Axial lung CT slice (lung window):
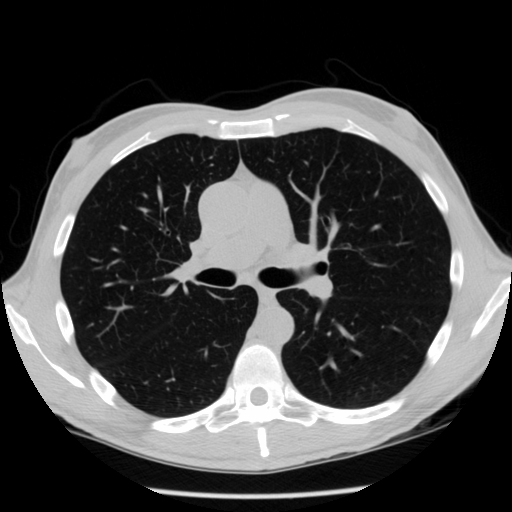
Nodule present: no